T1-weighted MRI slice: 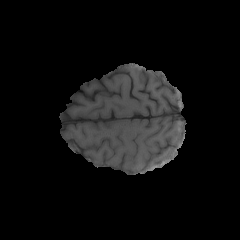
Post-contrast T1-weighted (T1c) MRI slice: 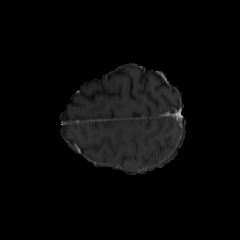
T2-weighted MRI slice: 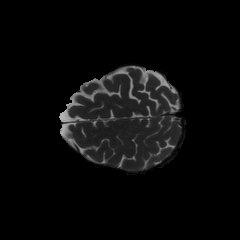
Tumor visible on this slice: no